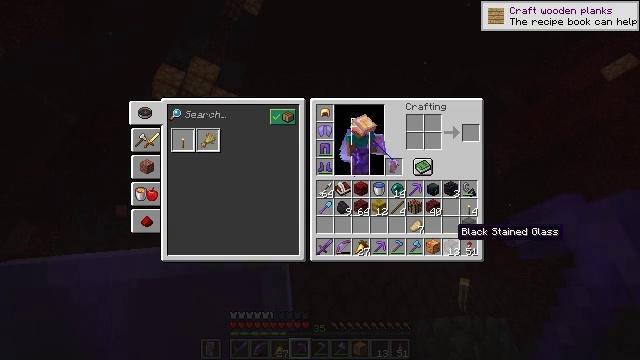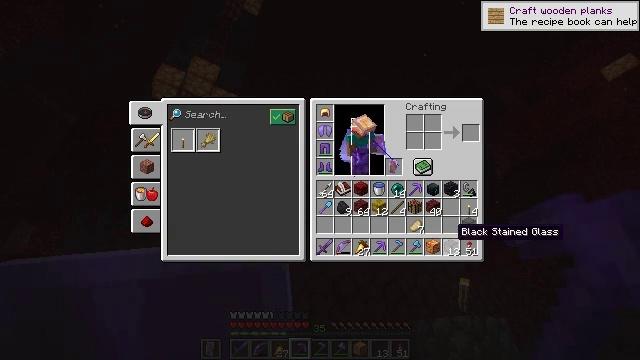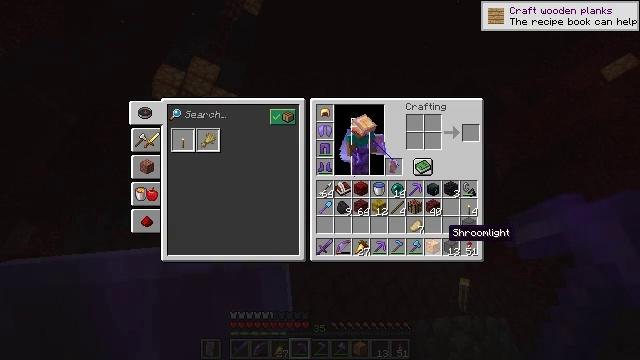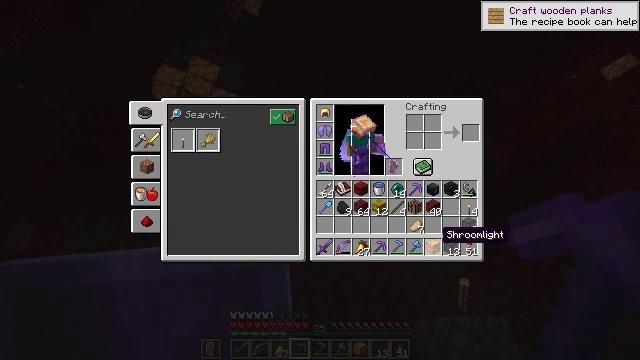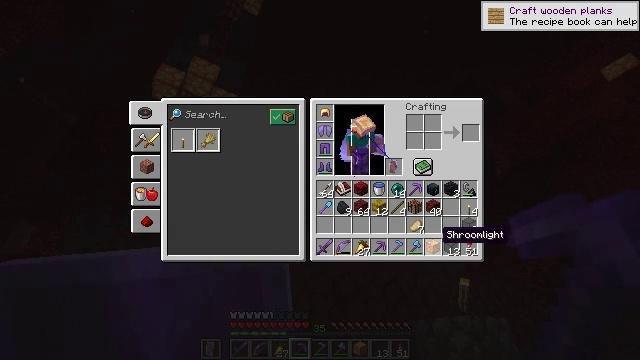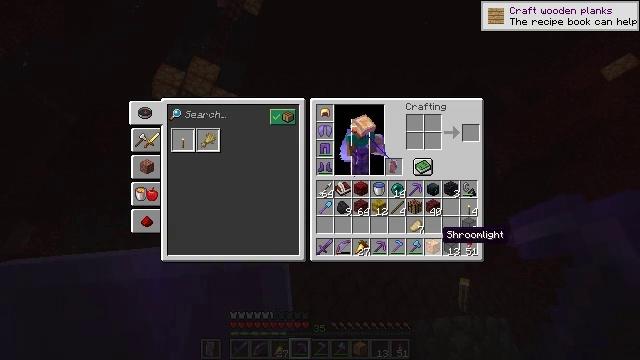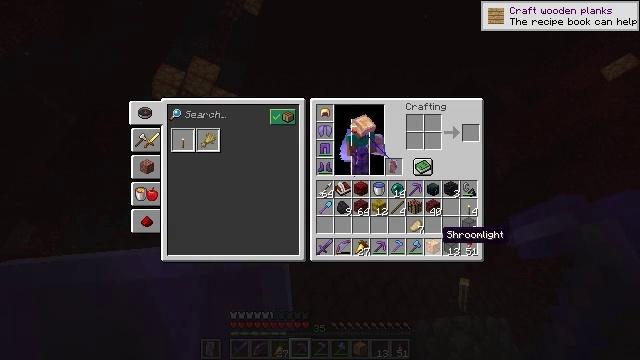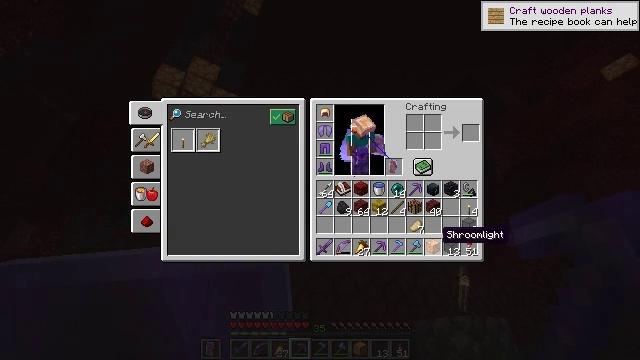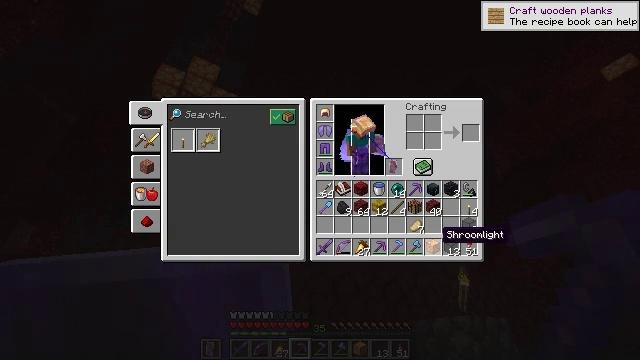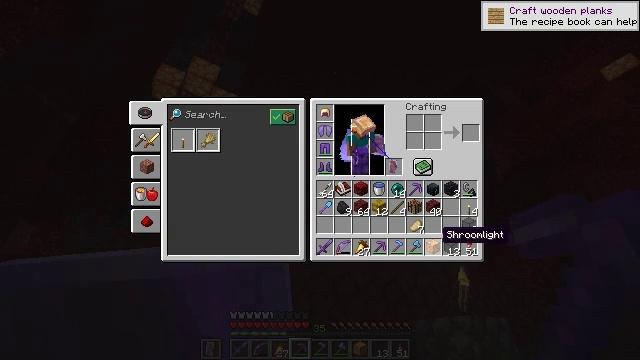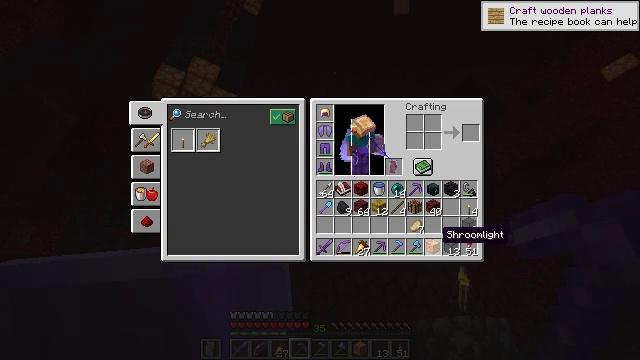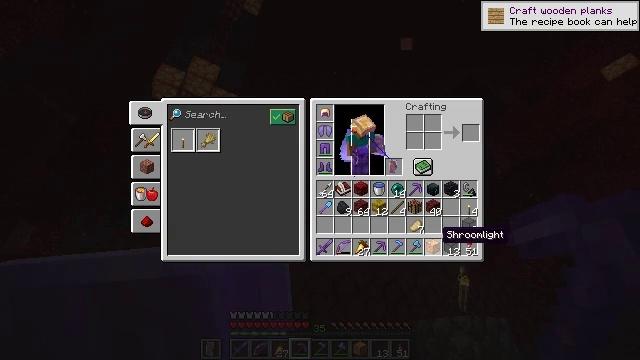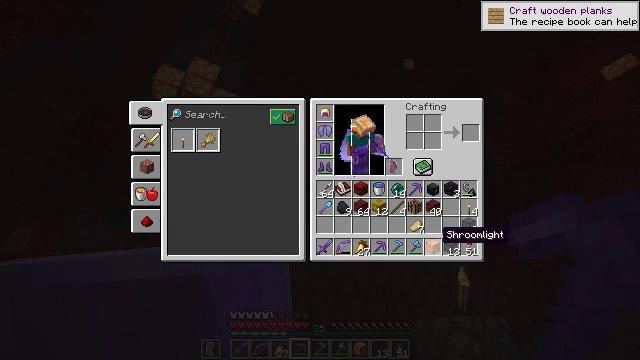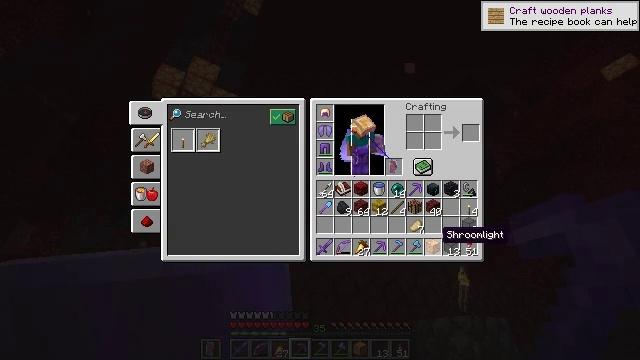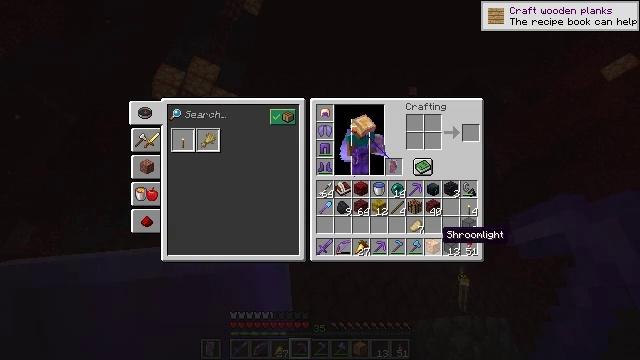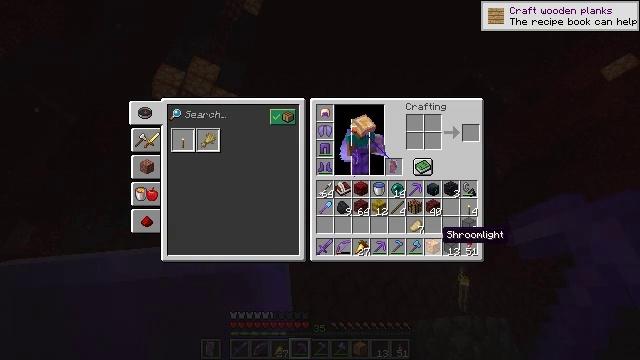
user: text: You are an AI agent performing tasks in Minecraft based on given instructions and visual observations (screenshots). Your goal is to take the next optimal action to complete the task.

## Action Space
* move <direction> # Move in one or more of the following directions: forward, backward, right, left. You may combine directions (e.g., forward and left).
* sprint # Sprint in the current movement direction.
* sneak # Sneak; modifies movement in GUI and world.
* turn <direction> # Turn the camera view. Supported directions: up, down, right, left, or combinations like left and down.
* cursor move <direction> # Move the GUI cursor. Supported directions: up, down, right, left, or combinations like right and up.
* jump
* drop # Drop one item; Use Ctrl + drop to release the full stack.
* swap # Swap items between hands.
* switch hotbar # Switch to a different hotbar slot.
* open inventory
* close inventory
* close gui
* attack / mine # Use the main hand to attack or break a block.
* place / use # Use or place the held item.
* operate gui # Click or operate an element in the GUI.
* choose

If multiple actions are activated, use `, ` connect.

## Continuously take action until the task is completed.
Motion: motion action
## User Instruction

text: Collect the nether wart block for decoration.
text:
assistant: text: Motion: sneak
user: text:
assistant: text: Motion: sneak, cursor move left
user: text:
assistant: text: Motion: sneak
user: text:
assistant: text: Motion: sneak
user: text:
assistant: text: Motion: sneak
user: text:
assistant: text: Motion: sneak
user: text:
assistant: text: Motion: sneak
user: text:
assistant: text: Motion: sneak
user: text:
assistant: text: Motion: sneak
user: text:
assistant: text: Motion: sneak
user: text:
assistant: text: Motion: sneak
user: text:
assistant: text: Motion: sneak
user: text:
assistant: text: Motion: sneak
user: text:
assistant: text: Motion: sneak
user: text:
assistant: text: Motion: sneak
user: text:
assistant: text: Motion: sneak
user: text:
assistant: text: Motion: sneak
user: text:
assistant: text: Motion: sneak
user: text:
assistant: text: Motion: sneak
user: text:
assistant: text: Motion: sneak
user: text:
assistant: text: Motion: sneak
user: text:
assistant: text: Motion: sneak
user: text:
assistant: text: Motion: sneak, operate gui
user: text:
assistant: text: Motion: sneak, operate gui
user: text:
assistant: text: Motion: sneak, operate gui
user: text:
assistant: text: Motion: sneak
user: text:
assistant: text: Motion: sneak
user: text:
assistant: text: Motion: sneak
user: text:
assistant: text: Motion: sneak
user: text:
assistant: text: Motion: sneak